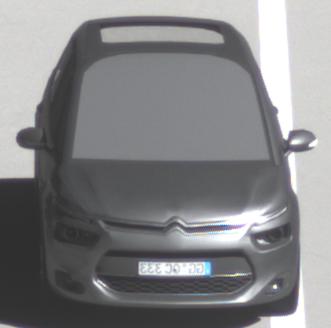
Make: Citroen
Model: Grand C4 Picasso VTi 120
Detailed model: Grand C4 Picasso (II)
Model produced from: 2013/10
Model produced until: 2015/02
Doors: 5
Color: gray
Road condition: dry road
Daytime: midday
Contrast: high contrast